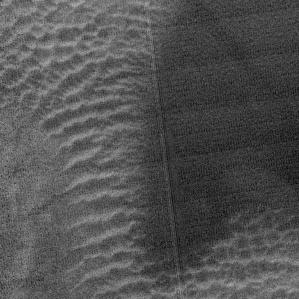
Label: frost